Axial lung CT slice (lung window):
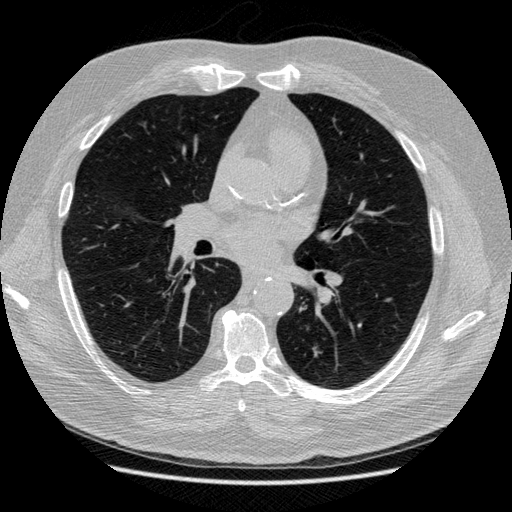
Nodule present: yes
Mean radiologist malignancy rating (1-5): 1